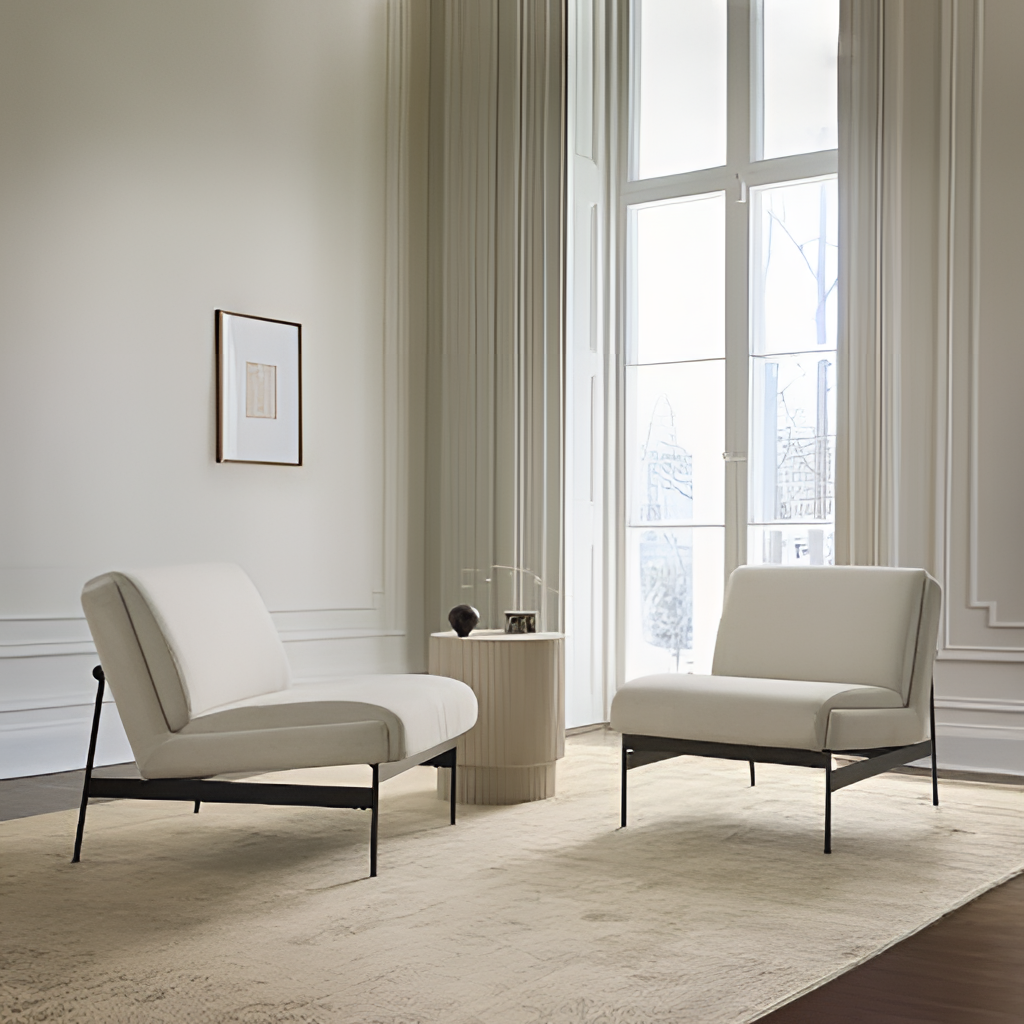
living room, fabric armchairs, brown wood flooring, with plank pattern, paint wallpaper, with solid pattern, minimalist